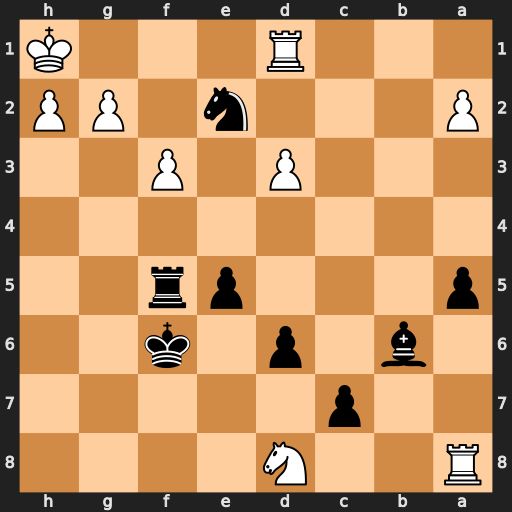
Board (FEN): R2N4/2p5/1b1p1k2/p3pr2/8/3P1P2/P3n1PP/3R3K
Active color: b
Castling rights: -
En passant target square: -
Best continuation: Ng3+ hxg3 Rh5#